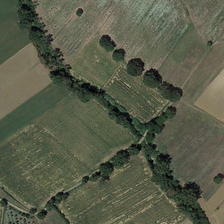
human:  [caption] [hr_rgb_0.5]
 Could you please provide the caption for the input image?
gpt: two crossed lines of green trees are in several pieces of farmlands .

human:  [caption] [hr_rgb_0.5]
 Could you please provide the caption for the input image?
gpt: a few crooked paths pass through the farm .

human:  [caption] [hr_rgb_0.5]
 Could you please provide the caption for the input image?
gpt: two crossed lines of green trees are in several pieces of farmlands .

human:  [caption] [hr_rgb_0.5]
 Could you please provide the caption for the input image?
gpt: the farm is divided into different parts .

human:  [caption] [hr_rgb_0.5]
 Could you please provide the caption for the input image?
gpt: the farm is divided into different parts .